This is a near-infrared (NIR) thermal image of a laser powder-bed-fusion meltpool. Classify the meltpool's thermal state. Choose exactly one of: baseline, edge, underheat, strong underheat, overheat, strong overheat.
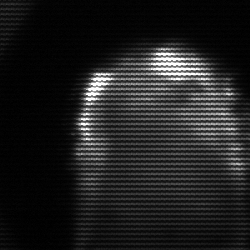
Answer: baseline